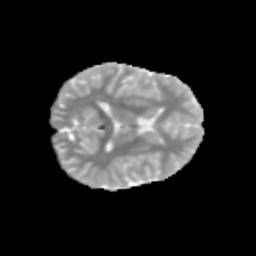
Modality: MD
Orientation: axial
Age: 10
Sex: female
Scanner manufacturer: siemens
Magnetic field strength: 3 T
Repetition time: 3.8 s
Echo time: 0.07 s